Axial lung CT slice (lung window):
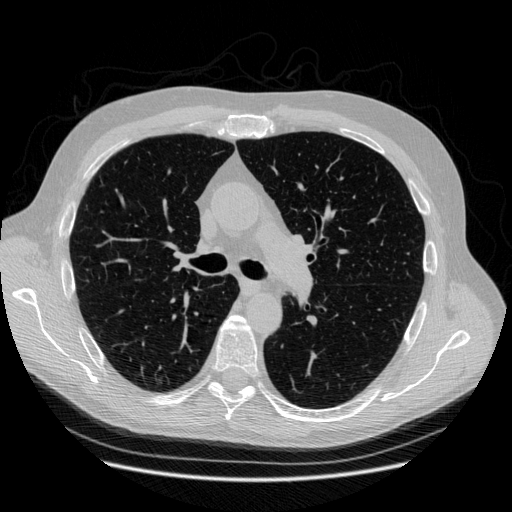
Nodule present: no